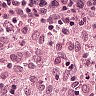
Metastatic tissue present: no